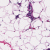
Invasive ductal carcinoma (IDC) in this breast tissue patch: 0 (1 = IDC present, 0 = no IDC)